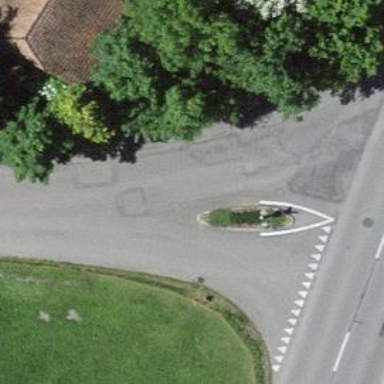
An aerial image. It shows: Traffic calming island.